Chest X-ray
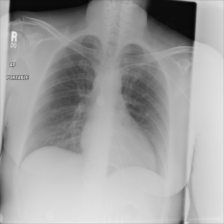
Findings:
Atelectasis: negative
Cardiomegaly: negative
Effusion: negative
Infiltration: negative
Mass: negative
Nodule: negative
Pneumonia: negative
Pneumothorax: negative
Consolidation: negative
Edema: negative
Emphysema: negative
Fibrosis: negative
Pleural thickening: negative
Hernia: negative